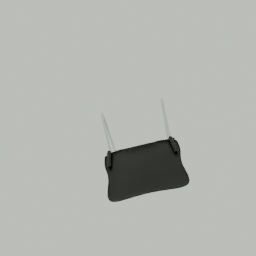
Label: furniture